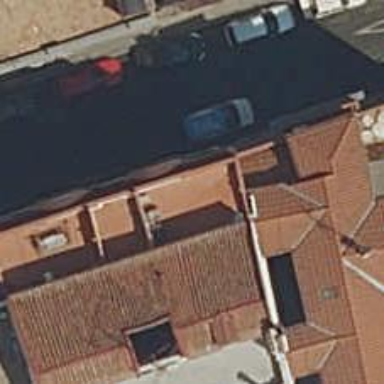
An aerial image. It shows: Restaurant.